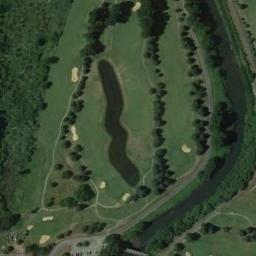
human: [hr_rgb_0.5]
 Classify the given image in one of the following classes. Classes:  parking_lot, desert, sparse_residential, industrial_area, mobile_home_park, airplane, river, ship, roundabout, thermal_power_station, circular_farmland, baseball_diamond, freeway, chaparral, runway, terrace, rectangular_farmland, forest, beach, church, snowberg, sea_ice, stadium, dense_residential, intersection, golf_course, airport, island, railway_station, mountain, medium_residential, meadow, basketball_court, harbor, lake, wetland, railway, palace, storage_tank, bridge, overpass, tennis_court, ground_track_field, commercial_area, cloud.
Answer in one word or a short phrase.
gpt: golf_course